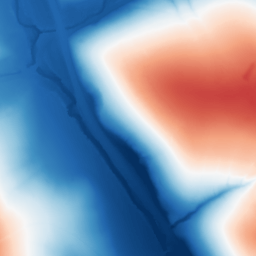
Category: trend_removal
Decomposition family: polynomial
Decomposition parameters: degree: 1
Upsampling method: edge_directed
Upsampling parameters: scale: 2
Upsampling scale: 2